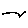
Label: zigzag